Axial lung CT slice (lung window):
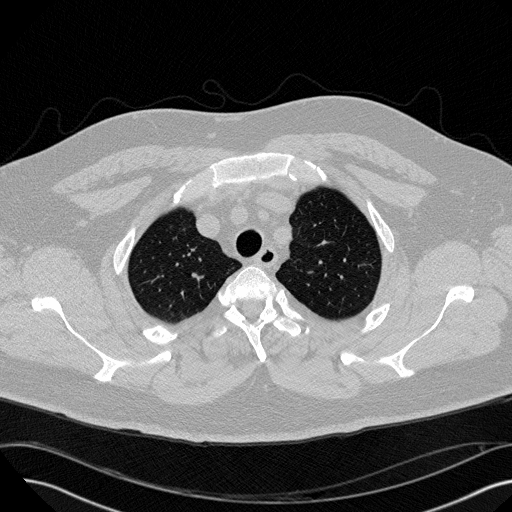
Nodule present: no